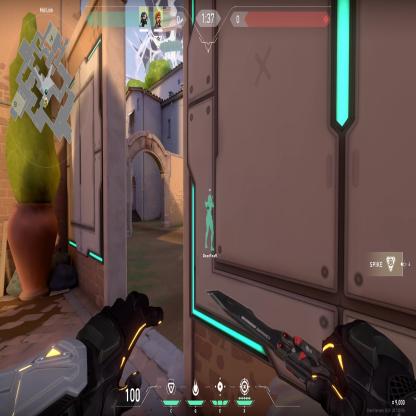
Label: teammate